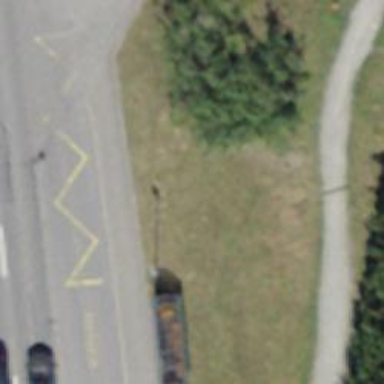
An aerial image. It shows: Shelter for public transport.